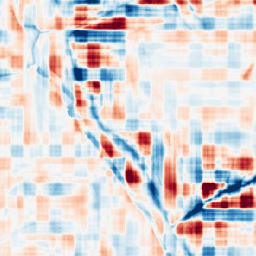
Category: wavelet
Decomposition family: wavelet_reverse_biorthogonal
Decomposition parameters: wavelet: rbio3.5
level: 5
Upsampling method: lanczos
Upsampling parameters: scale: 8
Upsampling scale: 8